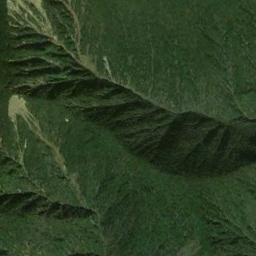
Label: mountain